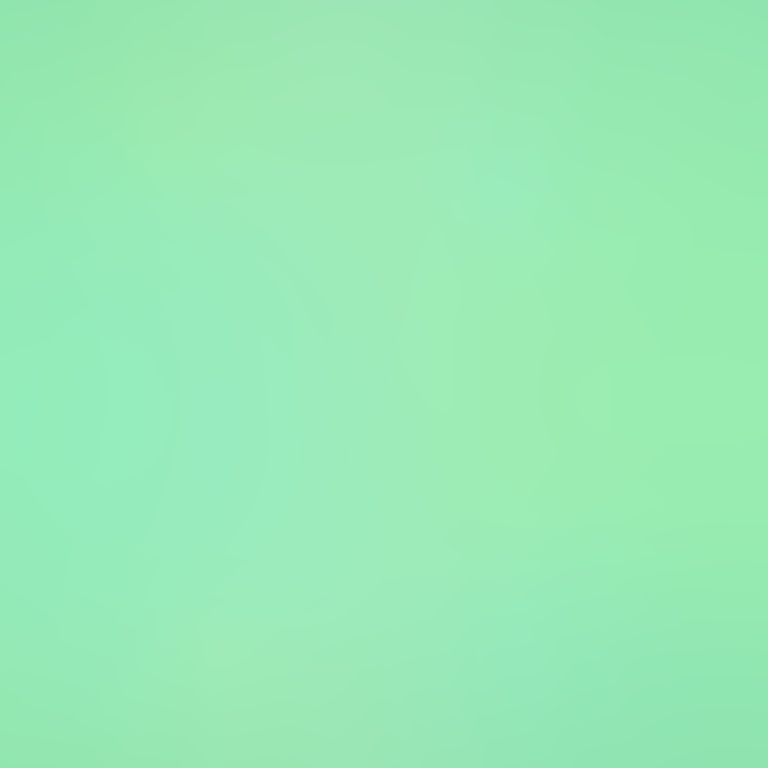
Abstract light effect, smooth gradient from soft green to light teal, calm atmosphere, diffuse light, no room, no furniture, no objects.